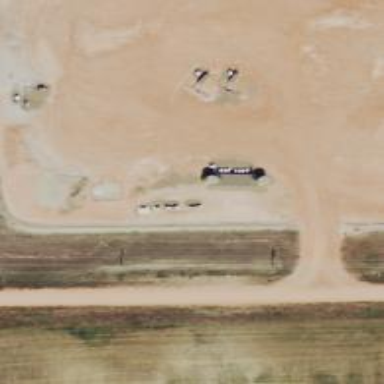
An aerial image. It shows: Storage tank with man-made structure.